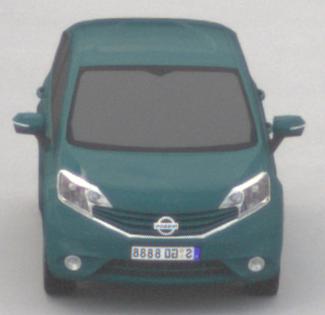
Make: Nissan
Model: Note 1.2
Detailed model: Note (E12) (10/13 - 12/16)
Model produced from: 2013/10
Model produced until: 2015/09
Doors: 5
Color: blue
Road condition: dry road
Daytime: midday
Contrast: low contrast